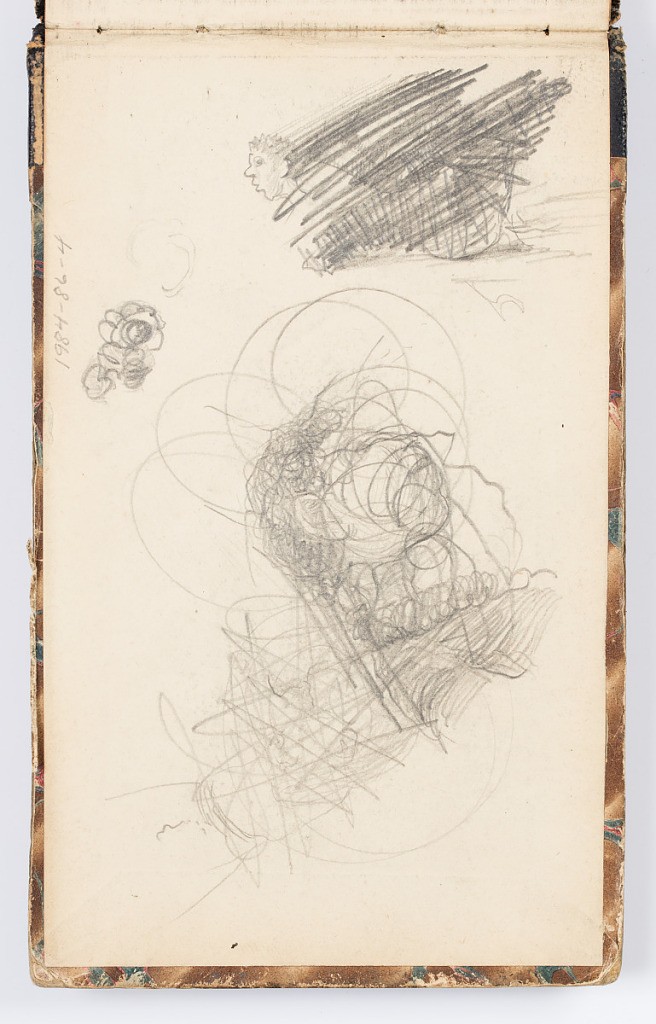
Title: Sketchbook Page
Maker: Kenyon Cox, American, 1856–1919
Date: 1875
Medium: Graphite on paper
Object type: Sketchbook
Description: Sketches of heads and figures, crossed out. Verso: sketches crossed out; lower right, sketch of knight with sheath holding a broken sword.